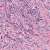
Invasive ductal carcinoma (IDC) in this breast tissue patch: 1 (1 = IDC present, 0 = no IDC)